Question: iv'e got a grid with 2 rows and 12 columns .
i need to incorporate a style which will draw a triangle for in each cell
total of 24 cells
the geometry for the triangle for the example :
'''
M 0, 0 L 25, 250 L 50, 0 z
'''
how could i design and use a style for with this shape in the background each cell in the Grid?
the rows height is approximately 250 and
column width is approximately 50

alternatively , each cell contains a stackpanel
so a different solution would be to draw it as the background of a stackpanel how could i draw the shape as the background of the stackpanel ?
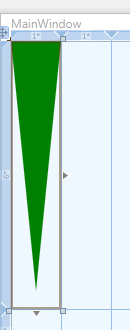
Answer: All you need to do is create a style template for your requirements and apply it to the DataGrid. So basically all you do is add your shape to the template for the DefaultDataGridCellStyle. There's a couple ways of doing this I know of but it's much easier with Expression Blend. Just right-click your datagrid in Blend, choose "Edit Additional Templates" -> Find the GridCell template and "Edit A Copy", you can have it done minutes. Hope this helps!
Example using your path data for the triangle and the height/width set to your specs.
The style template (based off default gridcell template);
'''
<Style x:Key="NewDataGridCellStyle" TargetType="{x:Type DataGridCell}">
<Setter Property="Background" Value="Transparent"/>
<Setter Property="BorderBrush" Value="Transparent"/>
<Setter Property="BorderThickness" Value="1"/>
<Setter Property="Template">
<Setter.Value>
<ControlTemplate TargetType="{x:Type DataGridCell}">
<Grid Height="250" Width="50">
<Path Data=" M 0, 0 L 25, 250 L 50, 0 z" Fill="#FF39D203" HorizontalAlignment="Stretch" Height="Auto" Stretch="Fill" Stroke="#FF2B9F02" Width="Auto"/>
<Border BorderBrush="{TemplateBinding BorderBrush}" BorderThickness="{TemplateBinding BorderThickness}" Background="{TemplateBinding Background}" SnapsToDevicePixels="True">
<ContentPresenter SnapsToDevicePixels="{TemplateBinding SnapsToDevicePixels}"/>
</Border>
</Grid>
</ControlTemplate>
</Setter.Value>
</Setter>
<Style.Triggers>
<Trigger Property="IsSelected" Value="True">
<Setter Property="Background" Value="{DynamicResource {x:Static SystemColors.HighlightBrushKey}}"/>
<Setter Property="Foreground" Value="{DynamicResource {x:Static SystemColors.HighlightTextBrushKey}}"/>
<Setter Property="BorderBrush" Value="{DynamicResource {x:Static SystemColors.HighlightBrushKey}}"/>
</Trigger>
<Trigger Property="IsKeyboardFocusWithin" Value="True">
<Setter Property="BorderBrush" Value="{DynamicResource {x:Static DataGrid.FocusBorderBrushKey}}"/>
</Trigger>
</Style.Triggers>
</Style>
'''
The ref;
'''
<DataGridCell Content="DataGridCell" Style="{DynamicResource NewDataGridCellStyle}"/>
'''
Or if you literally meant just a cell to a default regular Grid;
'''
<Grid Width="150" Height="500">
<Grid.ColumnDefinitions>
<ColumnDefinition Width="50"/>
<ColumnDefinition Width="50"/>
<ColumnDefinition Width="50"/>
</Grid.ColumnDefinitions>
<Grid.RowDefinitions>
<RowDefinition Height="250"/>
<RowDefinition Height="250"/>
<RowDefinition Height="250"/>
</Grid.RowDefinitions>
<Path Data=" M 0, 0 L 25, 250 L 50, 0 z" Fill="#FF39D203" Stroke="#FF2B9F02" />
<Path Grid.Row="1" Data=" M 0, 0 L 25, 250 L 50, 0 z" Fill="#FF39D203" Stroke="#FF2B9F02" />
<Path Grid.Column="1" Data=" M 0, 0 L 25, 250 L 50, 0 z" Fill="#FF39D203" Stroke="#FF2B9F02" />
<Path Grid.Column="2" Data=" M 0, 0 L 25, 250 L 50, 0 z" Fill="#FF39D203" Stroke="#FF2B9F02" />
<Path Grid.Row="1" Grid.Column="1" Data=" M 0, 0 L 25, 250 L 50, 0 z" Fill="#FF39D203" Stroke="#FF2B9F02" />
<Path Grid.Row="1" Grid.Column="2" Data=" M 0, 0 L 25, 250 L 50, 0 z" Fill="#FF39D203" Stroke="#FF2B9F02" />
</Grid>
'''